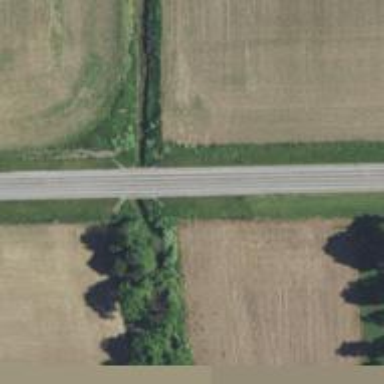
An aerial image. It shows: Culvert tunnel.